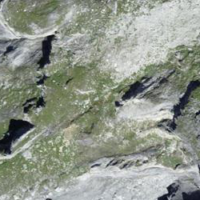
EUNIS habitat code: 48
Species observed at this site:
Parnassia palustris